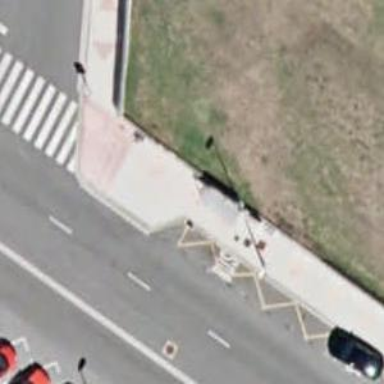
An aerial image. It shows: Bus stop with platform for public transport.